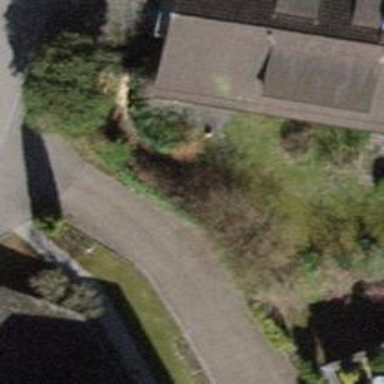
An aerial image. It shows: Driveway made of sett.